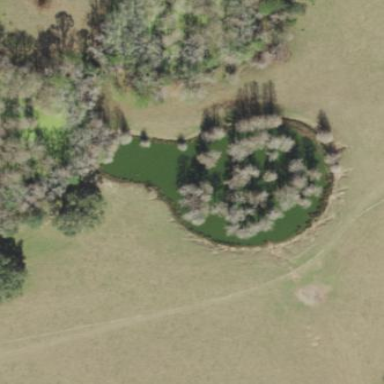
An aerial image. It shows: Swampy wetland area.